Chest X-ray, PA view. Patient: 65 years old, sex M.
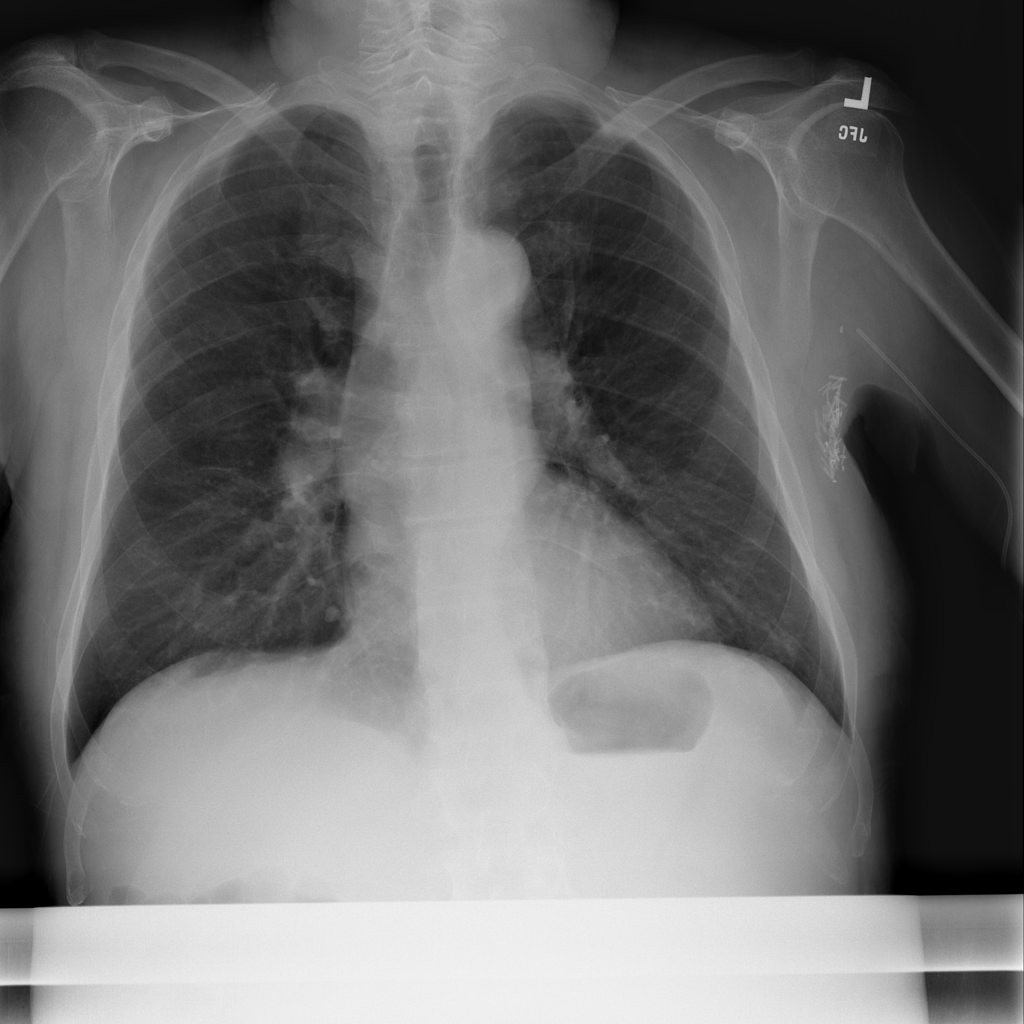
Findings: No Finding